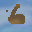
Label: 6